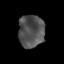
Tissue: skin
Cell type: Epithelial cells
Senescence score: 0.2174
Nuclear area (px): 822
Mean DAPI intensity: 81.965